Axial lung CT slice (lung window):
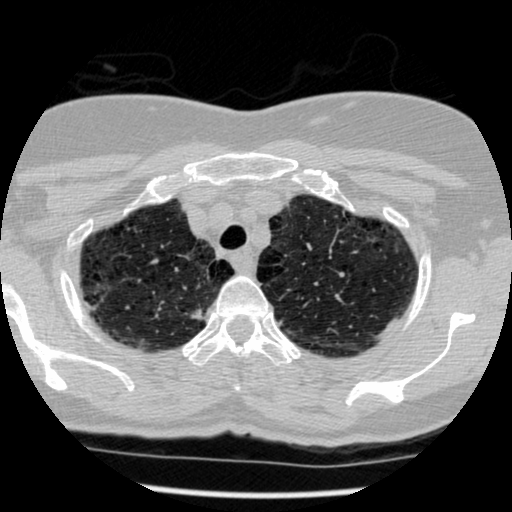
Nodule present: no